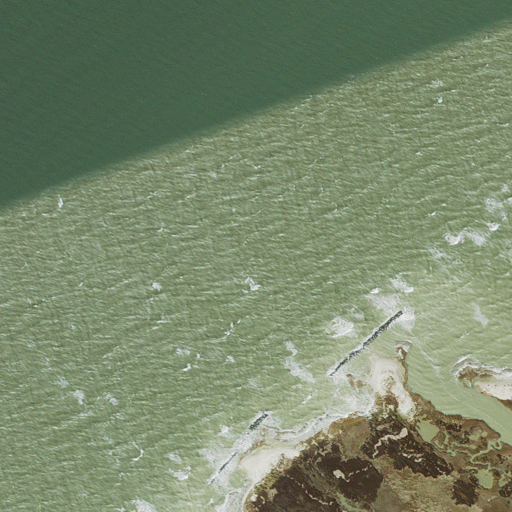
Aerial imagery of cape in Maryland named Fog Point containing open water and herbaceous wetlands